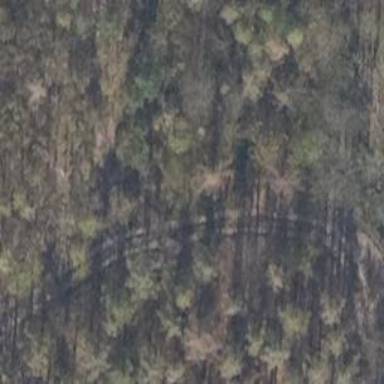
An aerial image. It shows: Track with grade 5 tracktype.